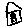
Label: house